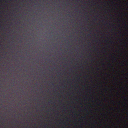
Screen state: off